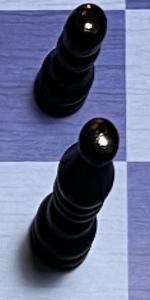
Label: Bishop_Black